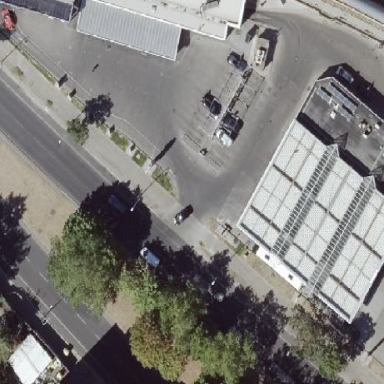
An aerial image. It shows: Close-up view of roof of building.